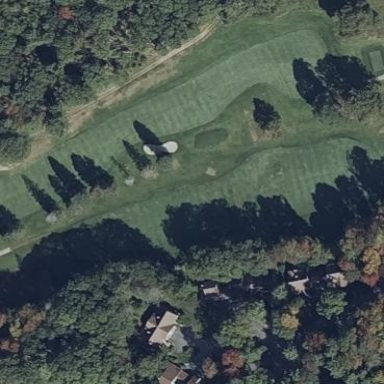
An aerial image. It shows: Grassy area designated as golf fairway.